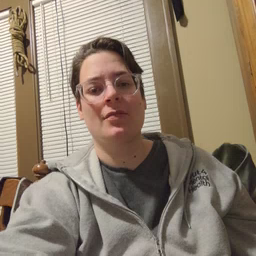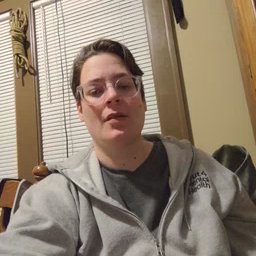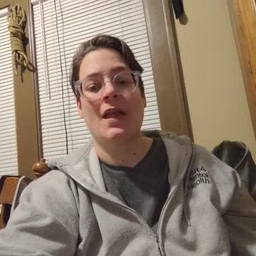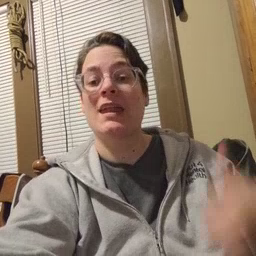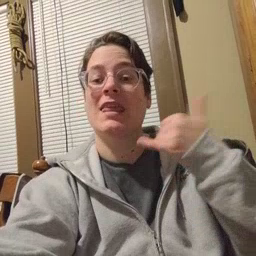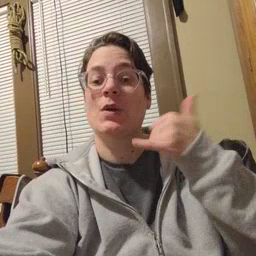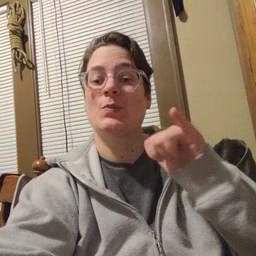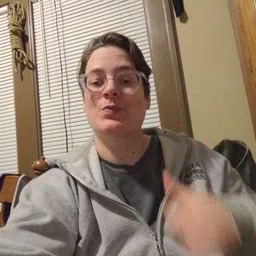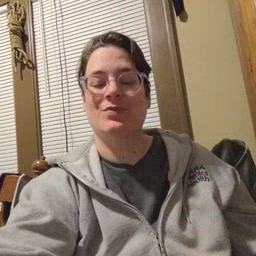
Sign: yellow